Field crop: maize
Growth stage: 2
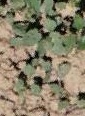
Species: convolvulus